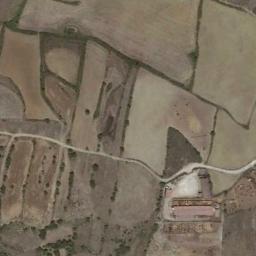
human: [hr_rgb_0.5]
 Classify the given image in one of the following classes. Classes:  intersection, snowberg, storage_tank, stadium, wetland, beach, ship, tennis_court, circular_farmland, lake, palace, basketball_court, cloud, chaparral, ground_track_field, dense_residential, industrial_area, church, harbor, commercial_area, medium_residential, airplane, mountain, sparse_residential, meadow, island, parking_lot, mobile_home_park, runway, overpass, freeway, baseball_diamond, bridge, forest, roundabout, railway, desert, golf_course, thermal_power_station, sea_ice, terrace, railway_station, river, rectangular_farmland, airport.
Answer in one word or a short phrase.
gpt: terrace